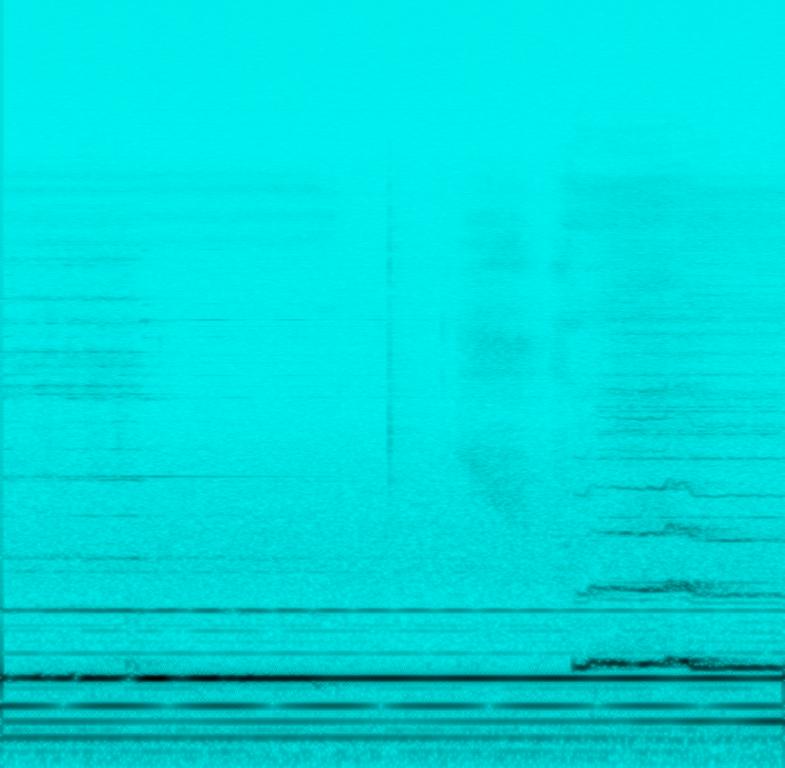
Here we have several standing crystal bells being played. They produce a sustained, ringing, high pitched frequency that would be suitable for meditative and relaxed environments. The woman sings a short, open-mouthed melody.